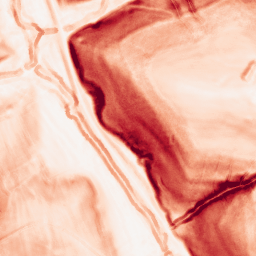
Category: morphological
Decomposition family: morphological_gradient
Decomposition parameters: size: 3
shape: disk
Upsampling method: bicubic
Upsampling parameters: scale: 4
Upsampling scale: 4